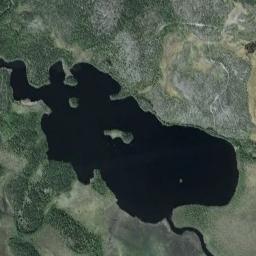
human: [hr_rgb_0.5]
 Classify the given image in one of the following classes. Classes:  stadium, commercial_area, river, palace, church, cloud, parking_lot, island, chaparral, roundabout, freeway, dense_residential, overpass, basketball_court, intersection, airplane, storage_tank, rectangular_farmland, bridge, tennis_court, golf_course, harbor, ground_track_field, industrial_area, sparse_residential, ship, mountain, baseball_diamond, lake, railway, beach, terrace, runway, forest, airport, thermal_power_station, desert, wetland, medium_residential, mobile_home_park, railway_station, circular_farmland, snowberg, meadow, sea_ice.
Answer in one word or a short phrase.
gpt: lake